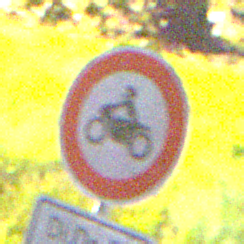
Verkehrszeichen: VerbotKraftraeder
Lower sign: ZeitangabenMitBeschraenkungAufWochentage3
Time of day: Night
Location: Outdoor (Suburban)
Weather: PartlyCloudy
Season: NotSpecified
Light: Artificial